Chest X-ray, PA view. Patient: 63 years old, sex M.
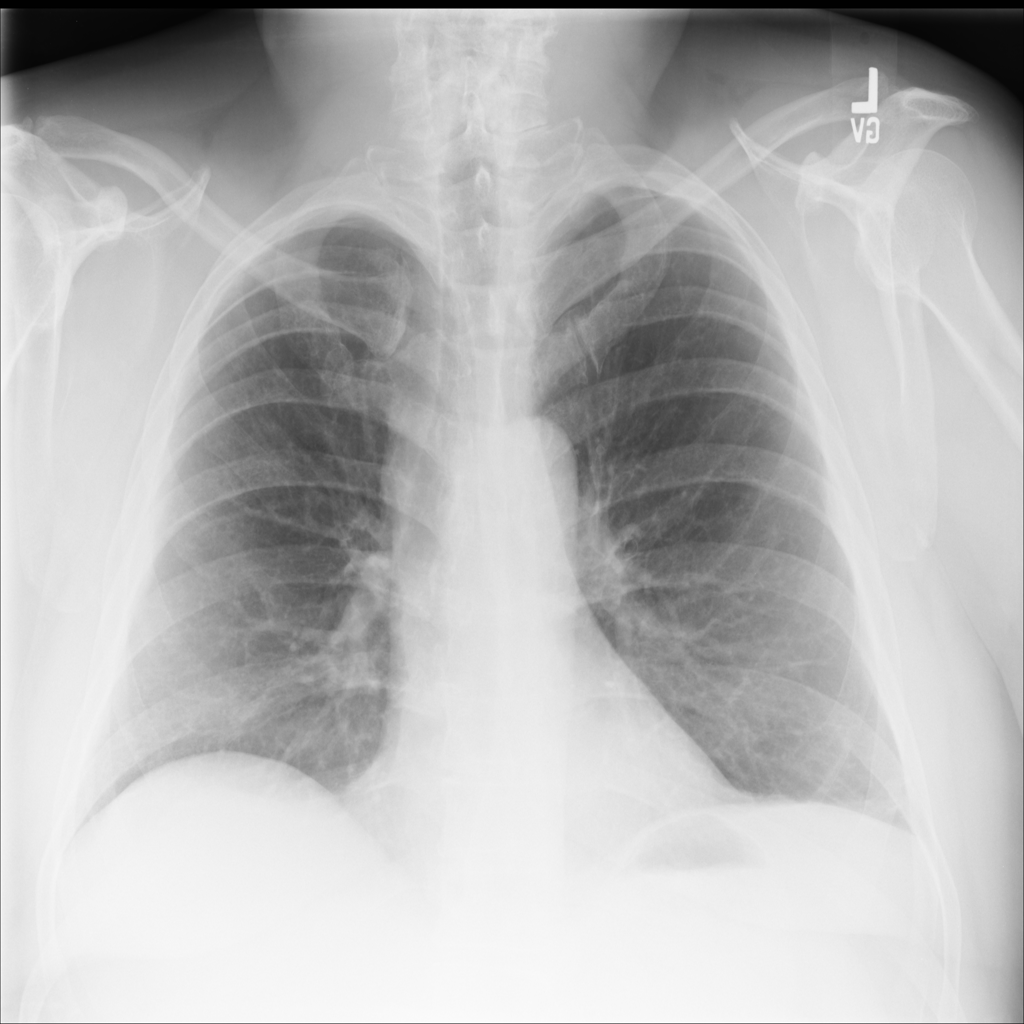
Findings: No Finding